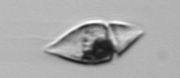
Label: Amphidinium